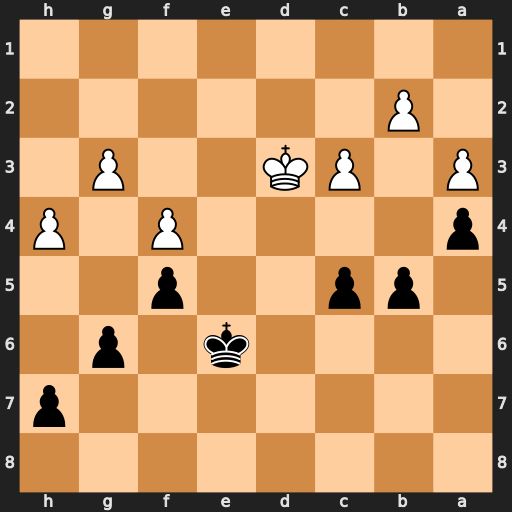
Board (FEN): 8/7p/4k1p1/1pp2p2/p4P1P/P1PK2P1/1P6/8
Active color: b
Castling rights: -
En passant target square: -
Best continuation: Kd5 Ke3 Kc4